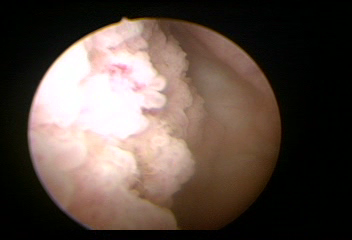
Modality: WLC
Class: Malignant
Subclass: HighGradePapillary
Lesion: L2
Stage: Ta
Morphology: Papillary
Bladder cancer association: Yes
Annotated structures: Tumor